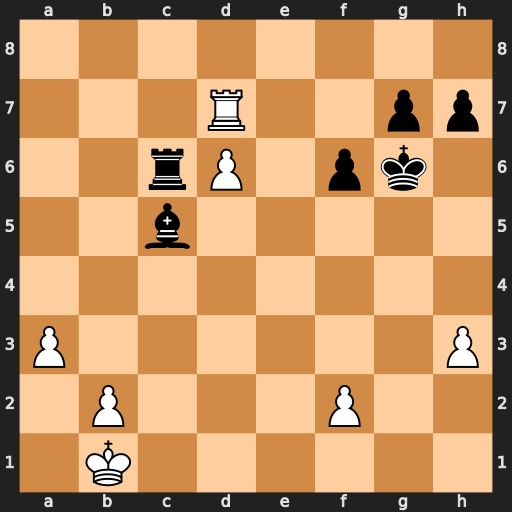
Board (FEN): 8/3R2pp/2rP1pk1/2b5/8/P6P/1P3P2/1K6
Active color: w
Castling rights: -
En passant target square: -
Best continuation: Rc7 Rxd6 Rxc5